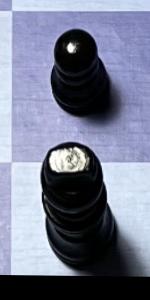
Label: King_Black